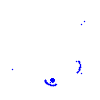
Particle: kaon